Interaction volume radius: 5 \u00c5
Interaction volume height: 25 \u00c5
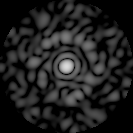
Disorder parameter: 0.8427